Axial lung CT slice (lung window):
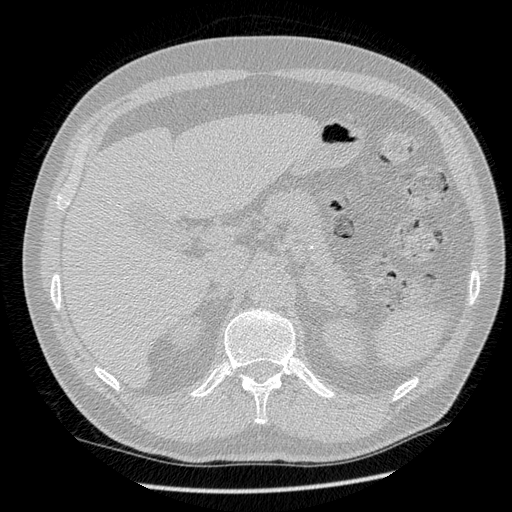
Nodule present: no